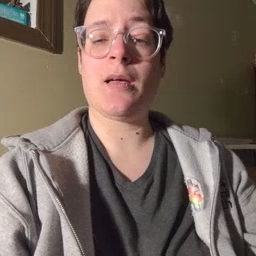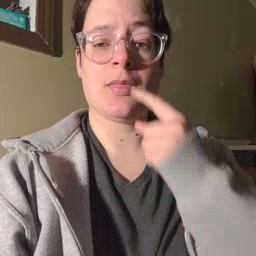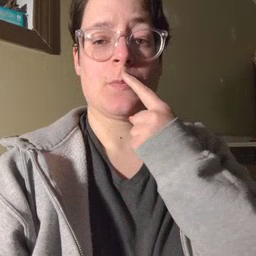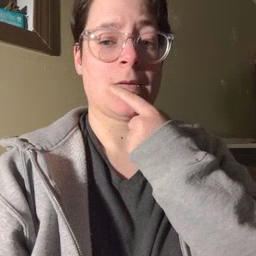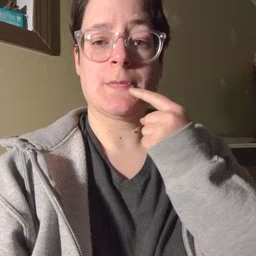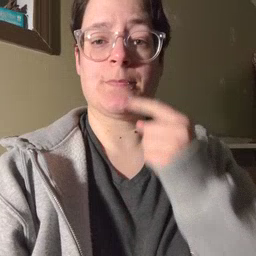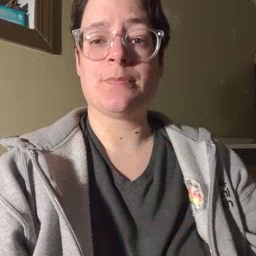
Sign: lips